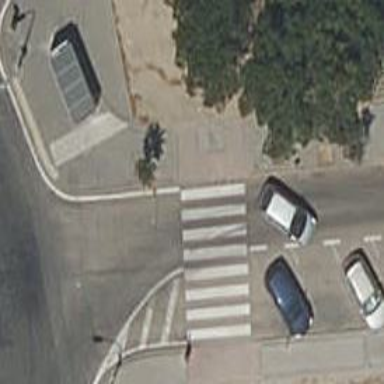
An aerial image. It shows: Uncontrolled crossing on the road.